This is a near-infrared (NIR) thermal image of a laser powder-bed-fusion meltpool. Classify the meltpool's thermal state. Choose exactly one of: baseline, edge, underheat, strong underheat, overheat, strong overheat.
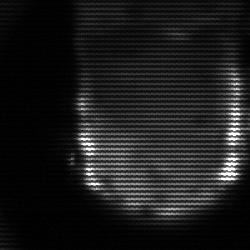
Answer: baseline